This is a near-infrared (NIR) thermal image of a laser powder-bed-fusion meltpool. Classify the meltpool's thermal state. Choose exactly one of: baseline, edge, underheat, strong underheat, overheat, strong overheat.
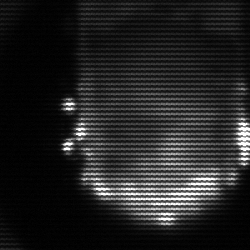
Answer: baseline